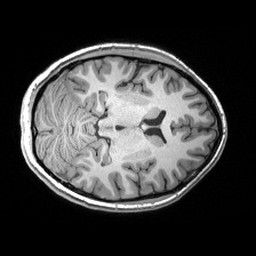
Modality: T1w
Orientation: axial
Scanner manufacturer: siemens
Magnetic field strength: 3 T
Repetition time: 2.53 s
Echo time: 0.00299 s